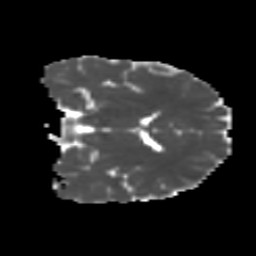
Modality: MD
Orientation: coronal
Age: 16
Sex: male
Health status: ill
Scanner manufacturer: ge
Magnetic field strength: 3 T
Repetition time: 6.789 s
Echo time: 0.0796 s